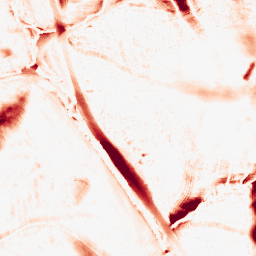
Category: morphological
Decomposition family: morphological_ellipse
Decomposition parameters: operation: opening
width: 30
height: 50
Upsampling method: quartic
Upsampling parameters: scale: 4
Upsampling scale: 4